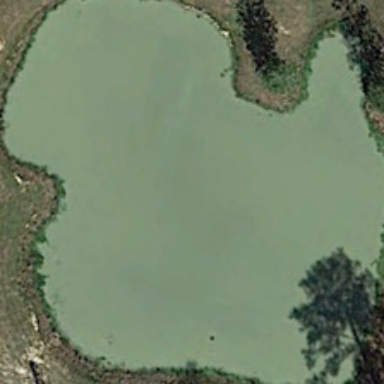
Some green plants are around an irregular pond .